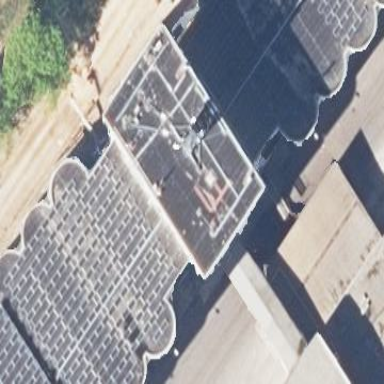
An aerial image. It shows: Industrial building.